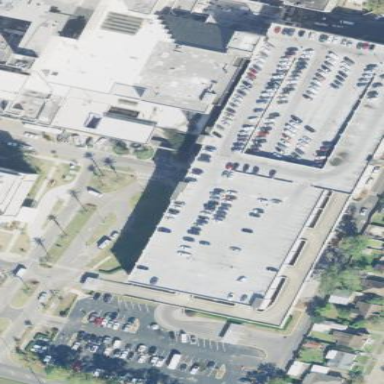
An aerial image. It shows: Multi-storey parking facility.